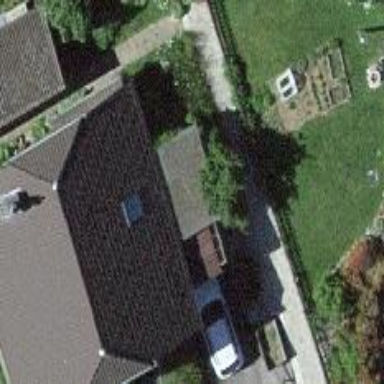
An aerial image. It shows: Residential building.